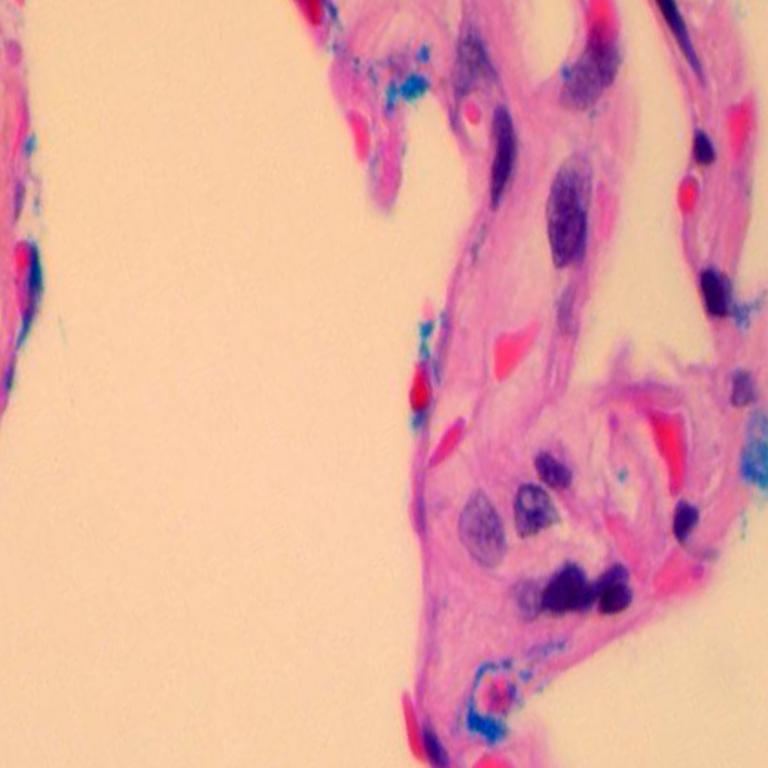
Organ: lung
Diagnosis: benign